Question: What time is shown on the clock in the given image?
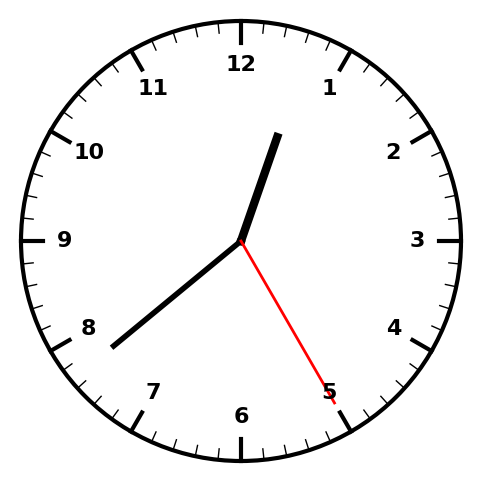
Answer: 12:38:25